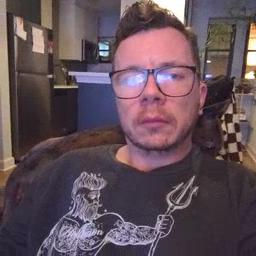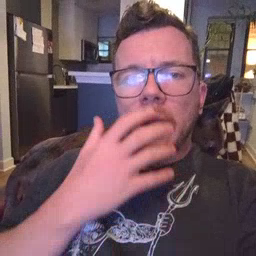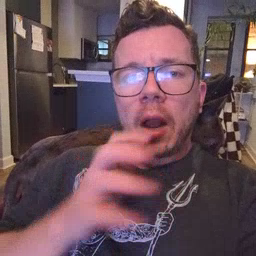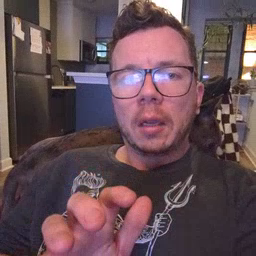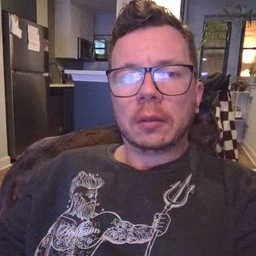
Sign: hot